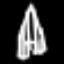
Label: The Eiffel Tower